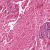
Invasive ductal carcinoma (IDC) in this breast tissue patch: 0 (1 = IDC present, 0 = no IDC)